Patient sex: M
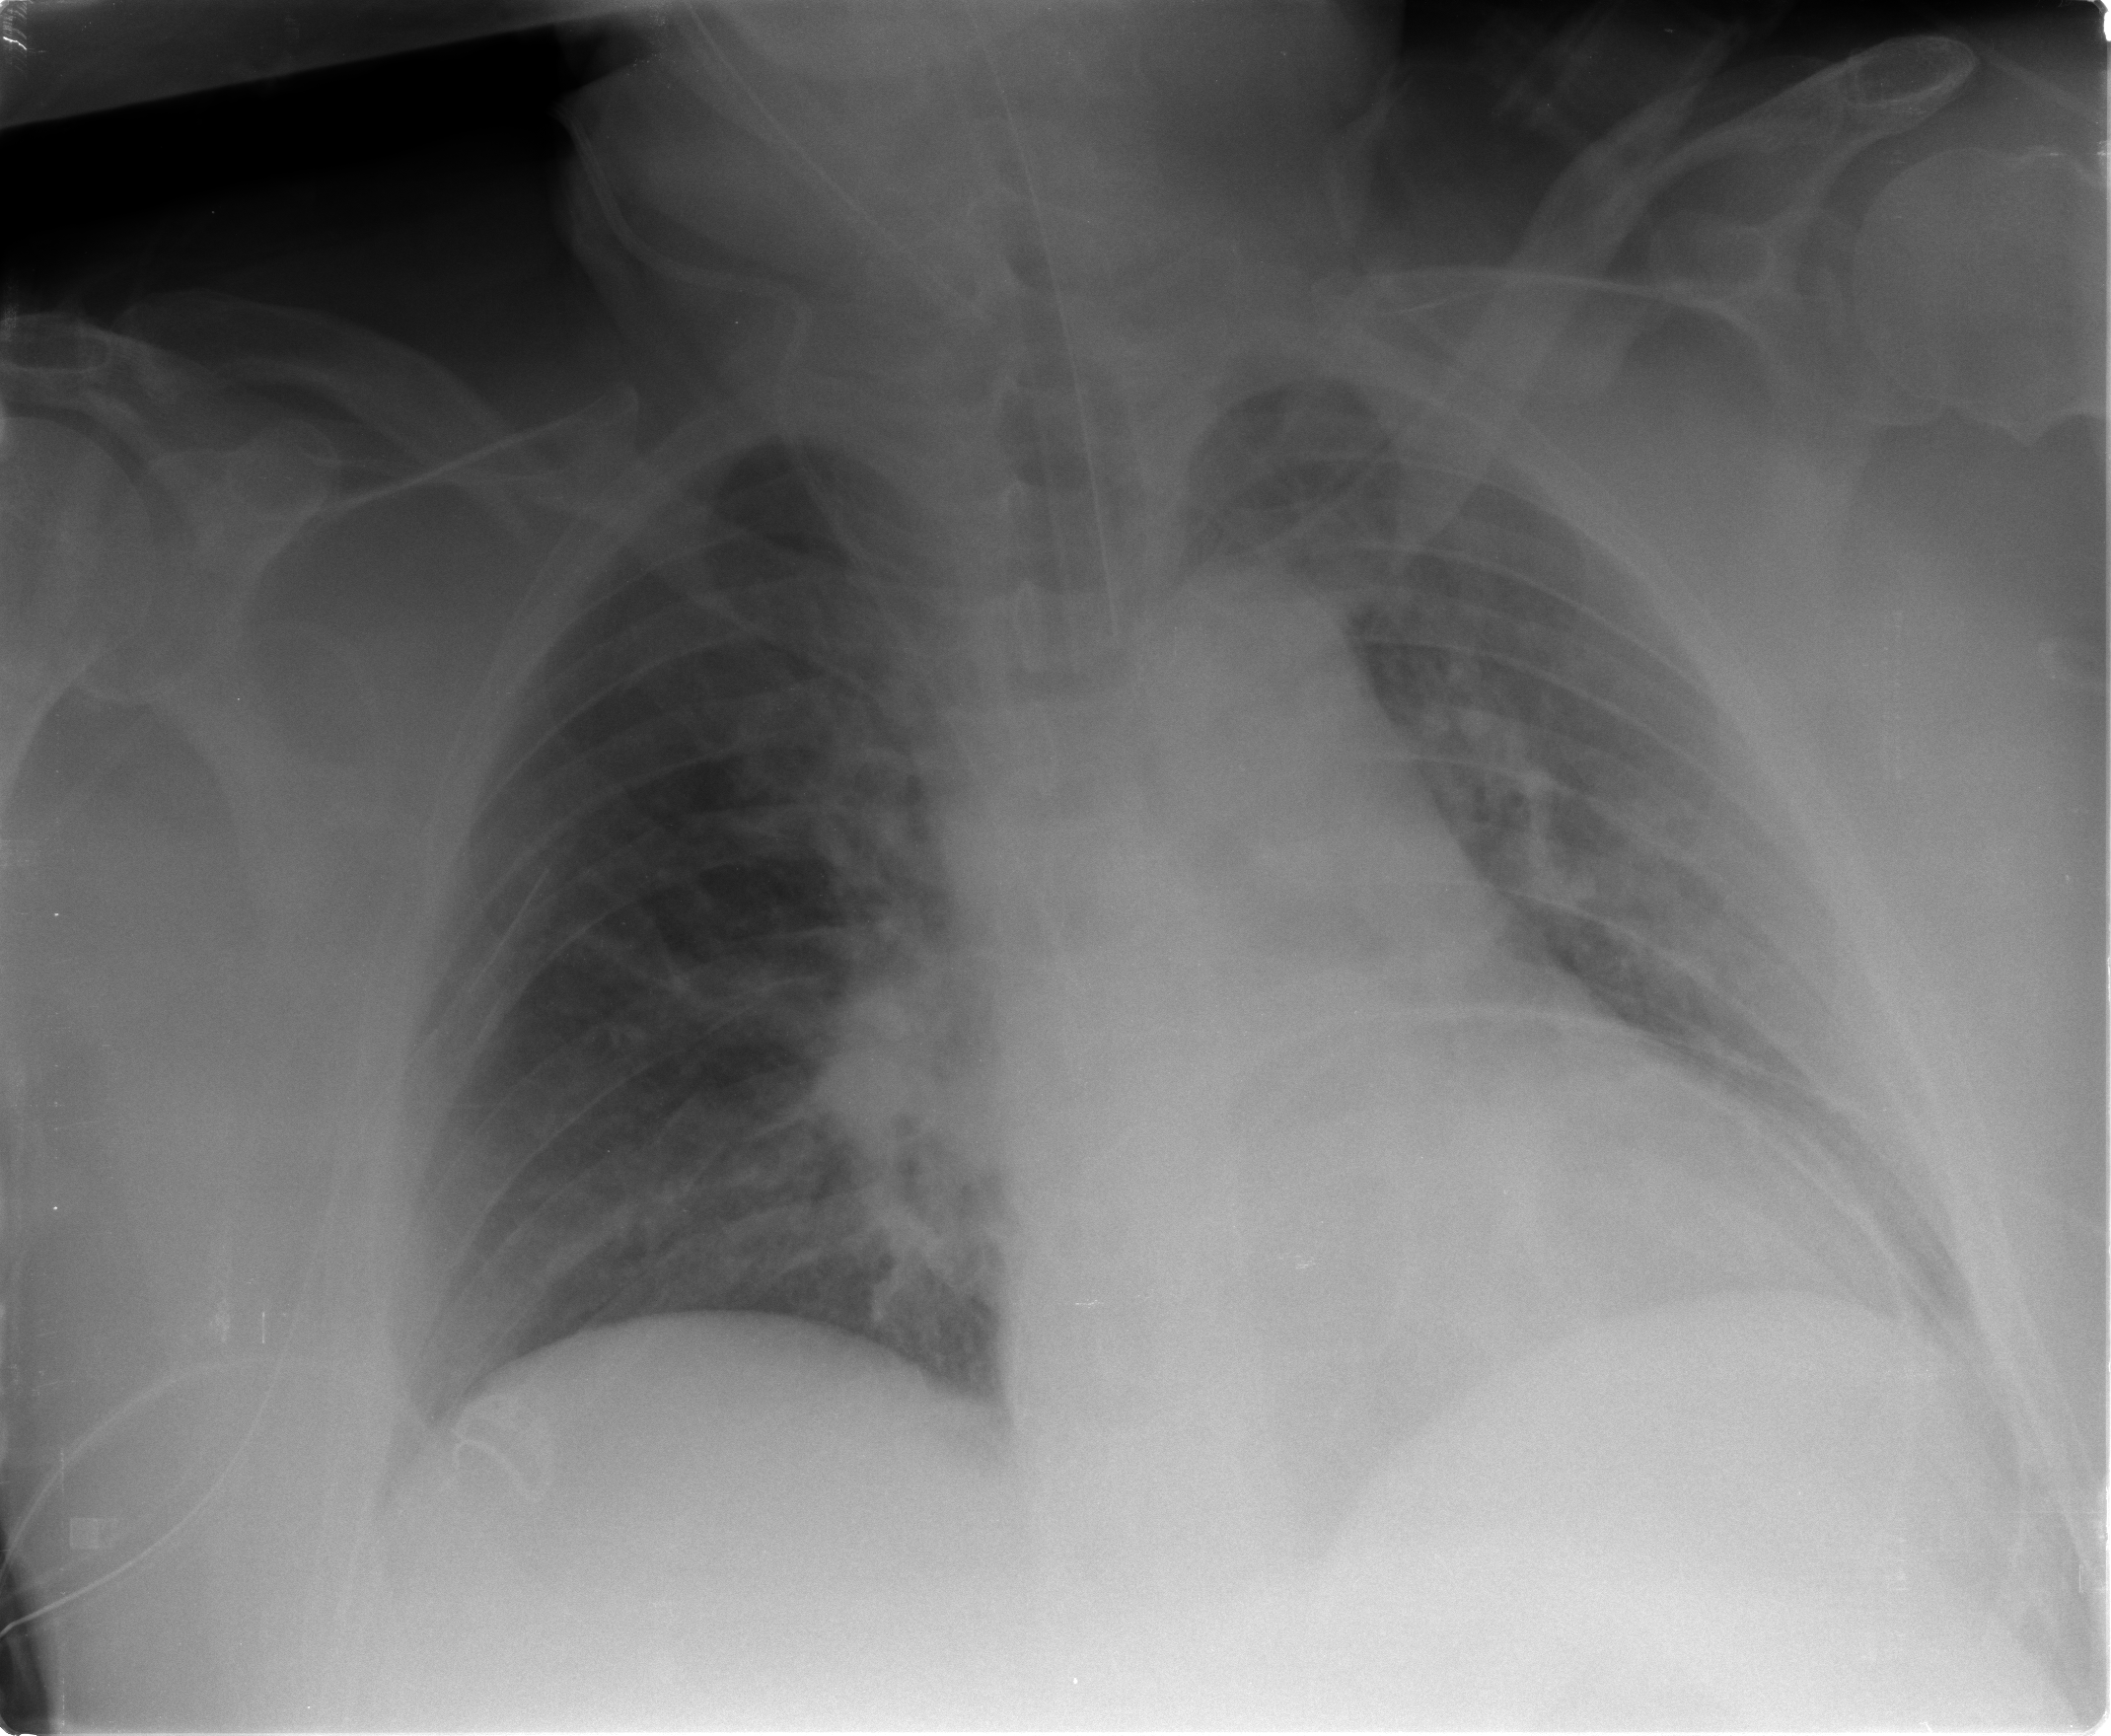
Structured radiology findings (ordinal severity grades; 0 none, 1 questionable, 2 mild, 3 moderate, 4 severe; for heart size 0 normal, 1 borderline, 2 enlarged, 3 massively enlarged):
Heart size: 0
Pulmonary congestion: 0
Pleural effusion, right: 0
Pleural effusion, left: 0
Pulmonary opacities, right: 0
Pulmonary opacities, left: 0
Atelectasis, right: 2
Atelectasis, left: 2